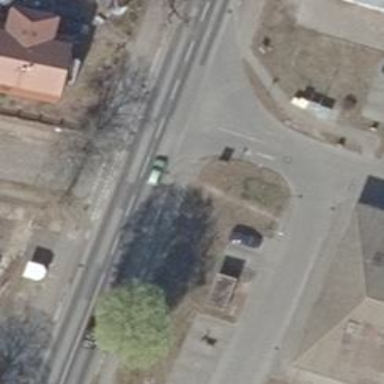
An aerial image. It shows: Road with "give way" sign.